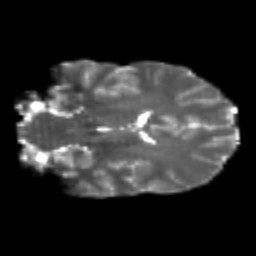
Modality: T2w
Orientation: coronal
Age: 20
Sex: female
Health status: healthy
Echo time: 0.074 s